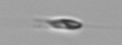
Label: flagellate_morphotype3